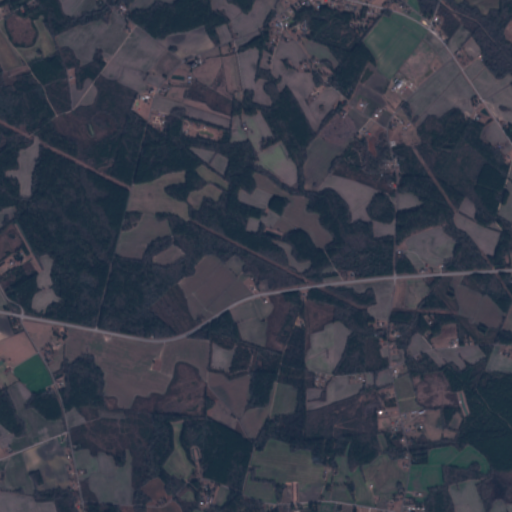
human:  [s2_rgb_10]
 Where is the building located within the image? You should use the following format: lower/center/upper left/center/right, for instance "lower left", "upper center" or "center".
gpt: The building is located in the lower center of the image.
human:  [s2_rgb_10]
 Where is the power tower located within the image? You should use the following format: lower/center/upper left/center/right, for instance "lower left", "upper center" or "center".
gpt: There is no power tower in the image.